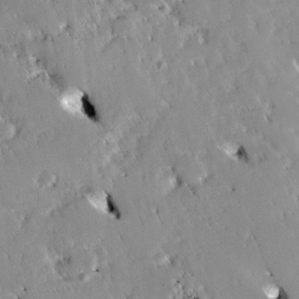
Label: non_frost